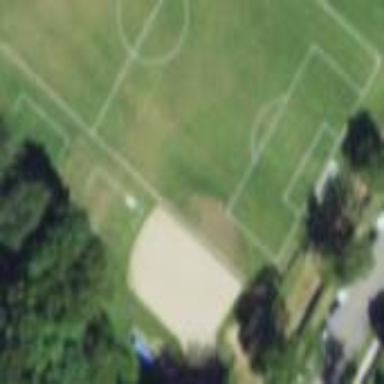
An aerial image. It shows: Softball pitch for leisure sports.